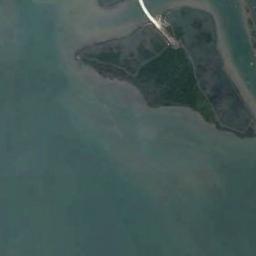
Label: island